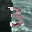
Label: 3